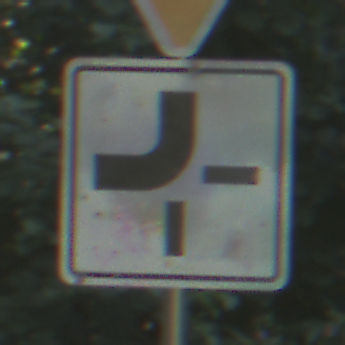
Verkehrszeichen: VerlaufVorfahrtsstrasse2
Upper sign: VorfahrtGewaehren
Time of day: MorningAfternoon
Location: Outdoor (Nature)
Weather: Clear
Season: NotSpecified
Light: Natural